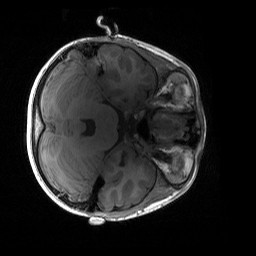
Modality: T1w
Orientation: axial
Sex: male
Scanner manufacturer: siemens
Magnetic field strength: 3 T
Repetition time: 1.9 s
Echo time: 0.00243 s